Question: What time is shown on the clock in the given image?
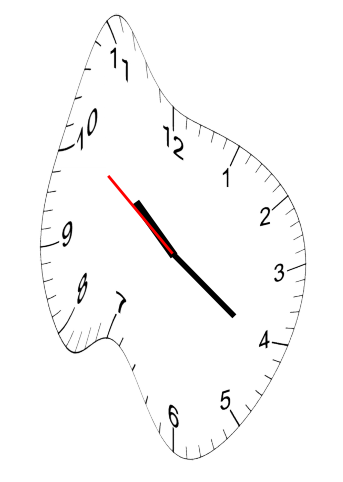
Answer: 10:20:51